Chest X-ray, PA view. Patient: 48 years old, sex M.
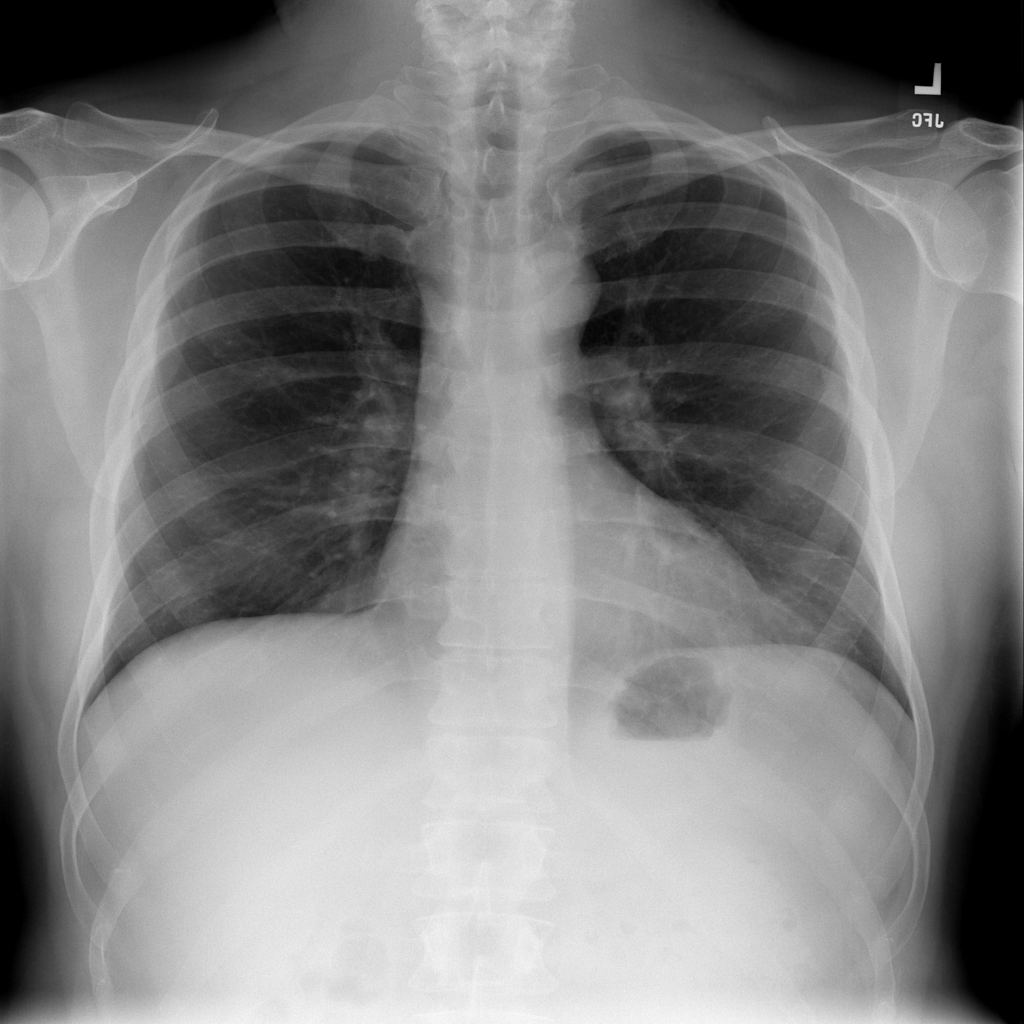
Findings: Infiltration